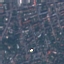
Land use / land cover: Residential